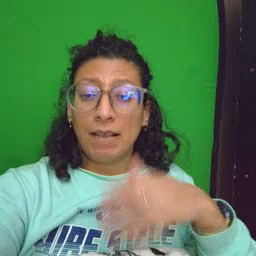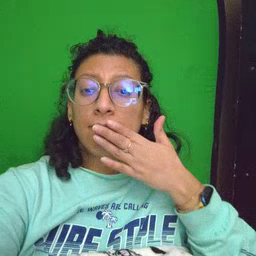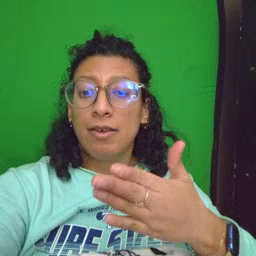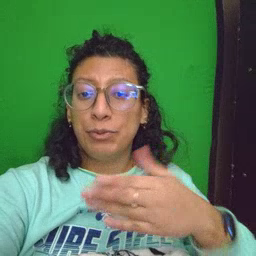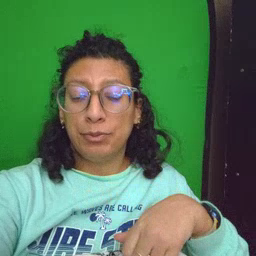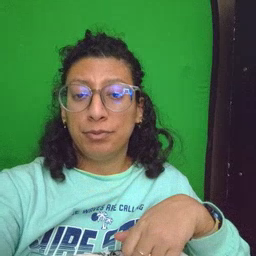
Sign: thankyou